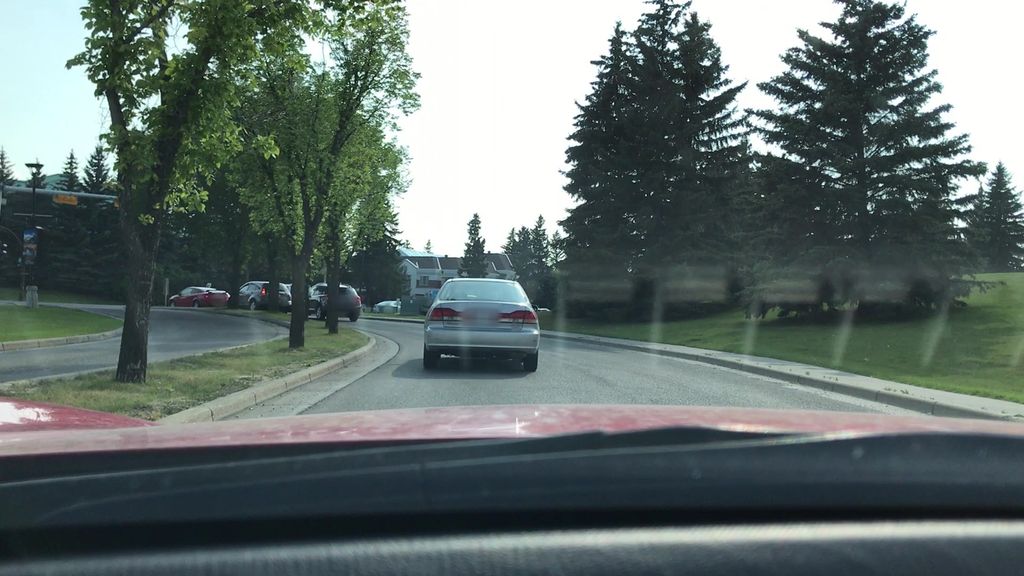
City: calgary